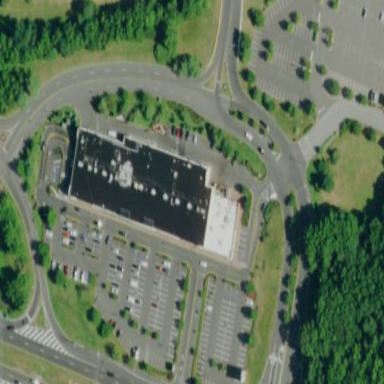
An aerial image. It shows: Mall building with flat roof.